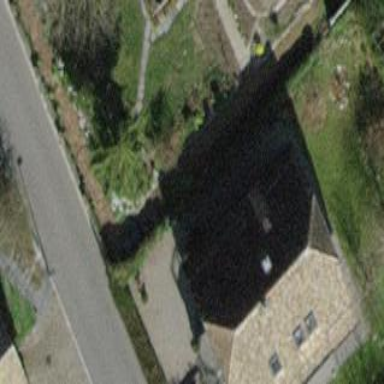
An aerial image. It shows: Detached building.